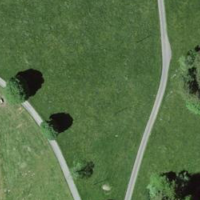
EUNIS habitat code: 52
Species observed at this site:
Plantago media